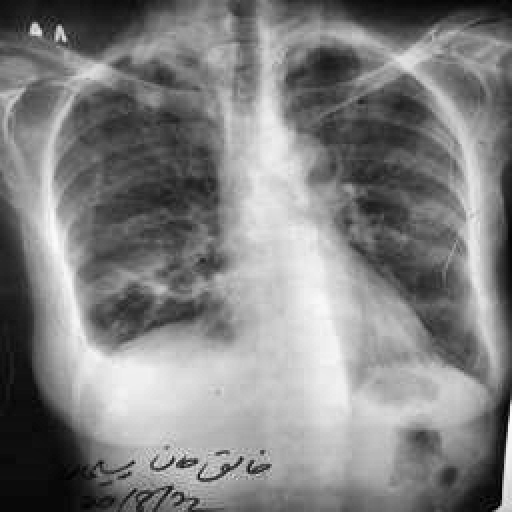
Finding: TUBERCULOSIS